Question: Count the number of objects in the diagram.
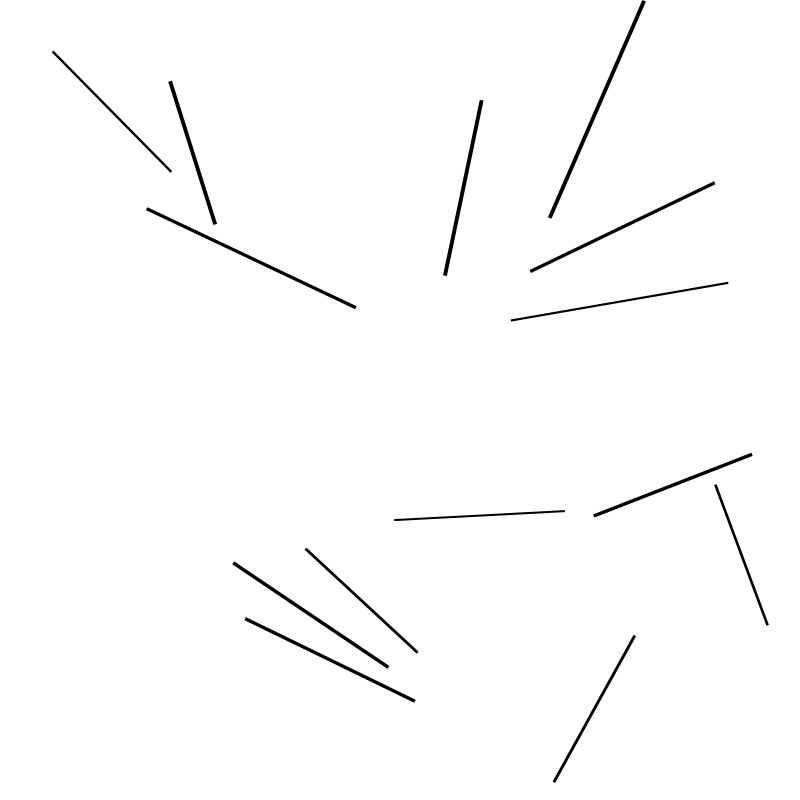
Answer: 14